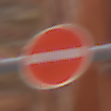
Verkehrszeichen: VerbotDerEinfahrt
Umgebung: Outdoor, Urban
Tageszeit: MorningAfternoon
Wetter: Clear
Licht: Natural
Jahreszeit: NotSpecified
Kontrast: MediumContrast